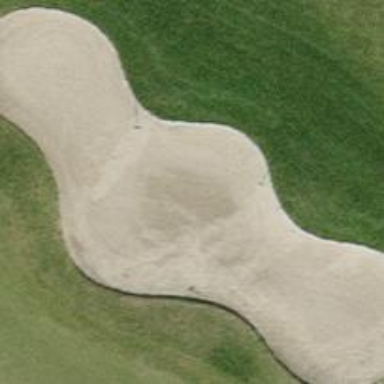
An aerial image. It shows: Golf bunker filled with natural sand.